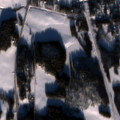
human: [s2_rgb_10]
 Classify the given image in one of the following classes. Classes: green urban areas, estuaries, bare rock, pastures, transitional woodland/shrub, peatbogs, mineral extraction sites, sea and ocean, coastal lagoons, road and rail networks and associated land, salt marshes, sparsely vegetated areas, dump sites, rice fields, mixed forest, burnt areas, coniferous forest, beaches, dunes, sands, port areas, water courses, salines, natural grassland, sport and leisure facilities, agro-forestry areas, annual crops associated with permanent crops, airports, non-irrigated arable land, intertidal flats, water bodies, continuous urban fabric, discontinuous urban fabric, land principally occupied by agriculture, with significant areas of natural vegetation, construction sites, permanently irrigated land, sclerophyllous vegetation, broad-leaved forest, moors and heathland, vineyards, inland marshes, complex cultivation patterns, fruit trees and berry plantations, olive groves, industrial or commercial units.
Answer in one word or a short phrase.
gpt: non-irrigated arable land, land principally occupied by agriculture, with significant areas of natural vegetation, coniferous forest, mixed forest, transitional woodland/shrub